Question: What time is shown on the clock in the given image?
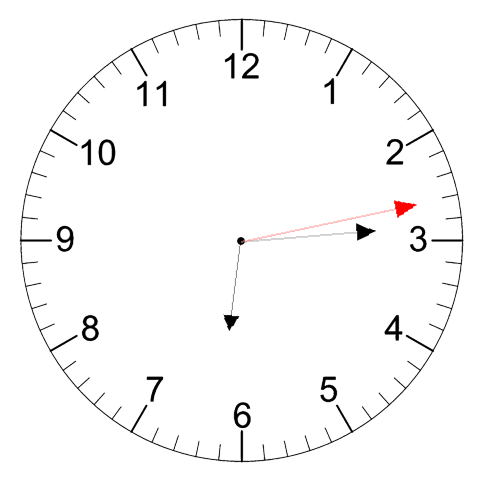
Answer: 06:14:13